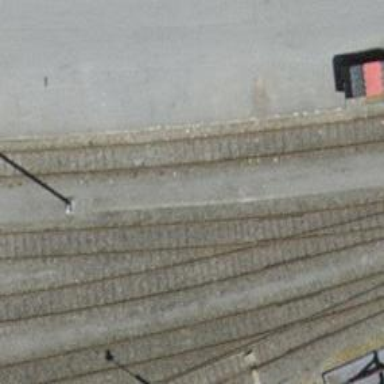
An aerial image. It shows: Single-track railway spur.